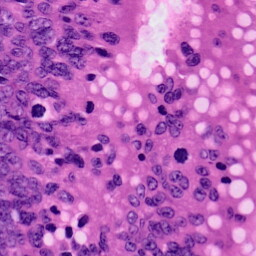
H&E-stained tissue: Colon